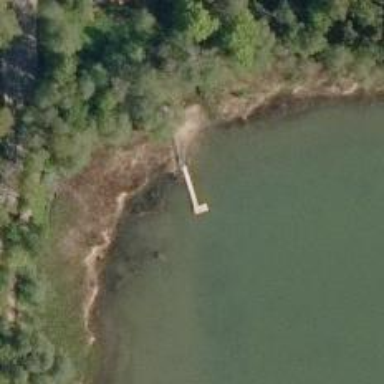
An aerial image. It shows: Man-made pier.